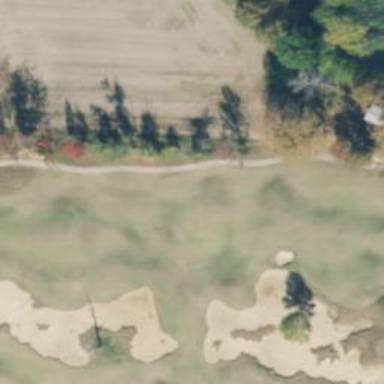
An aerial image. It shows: Golf hole.